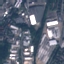
Label: Industrial